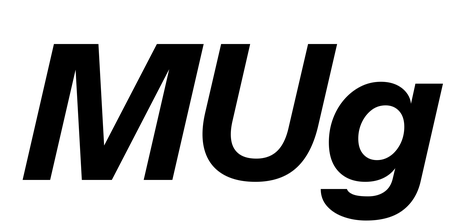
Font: InstrumentSans-Italic_Bold_Italic